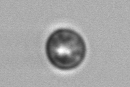
Label: Thalassiosira